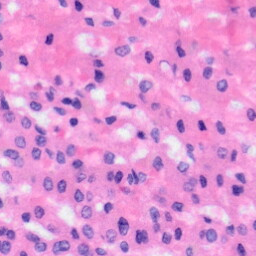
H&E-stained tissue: Liver